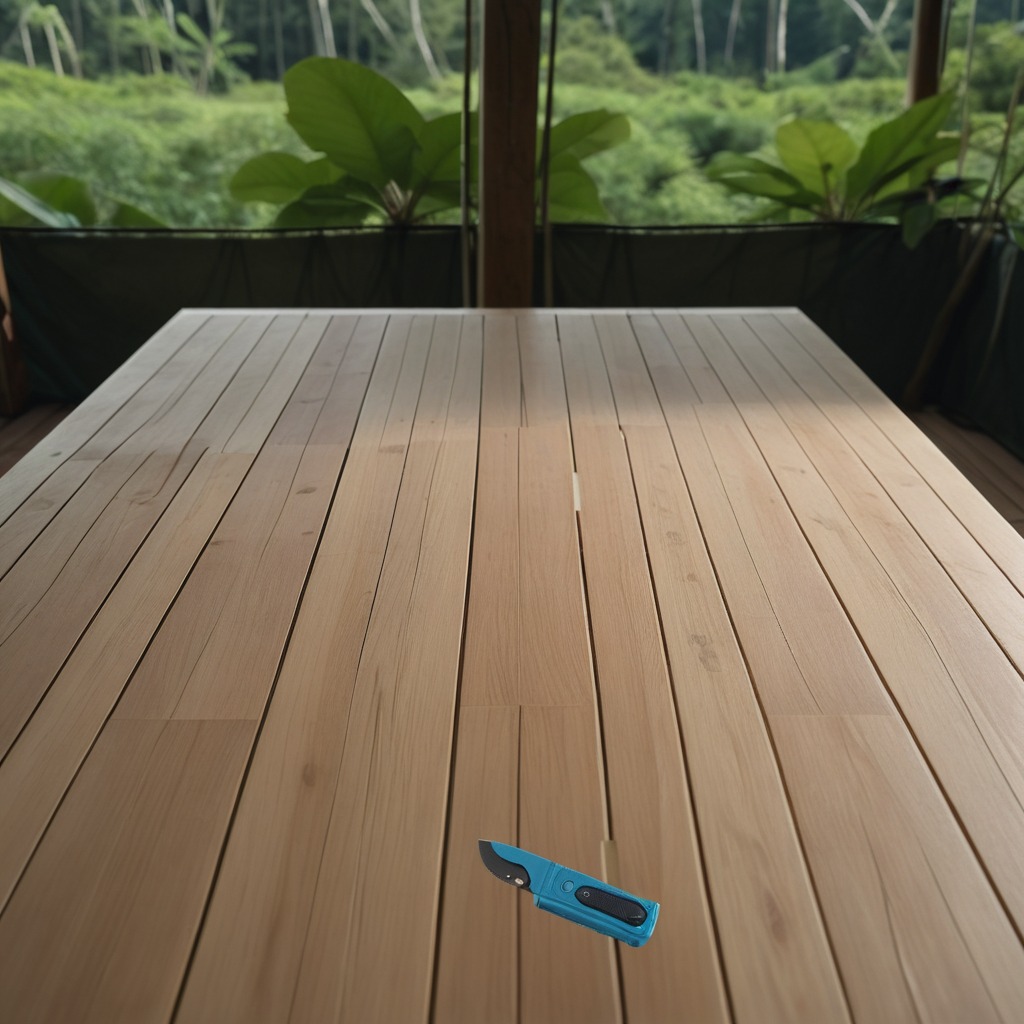
A utility knife is lying on a wooden table inside a jungle field workshop tent.